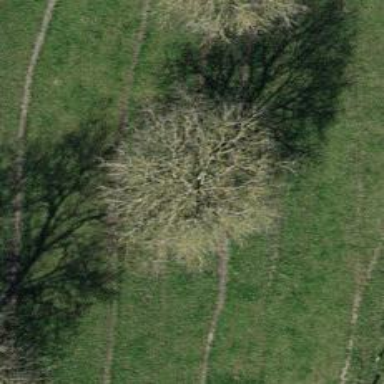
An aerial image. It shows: Broadleaved tree with lush leaves.